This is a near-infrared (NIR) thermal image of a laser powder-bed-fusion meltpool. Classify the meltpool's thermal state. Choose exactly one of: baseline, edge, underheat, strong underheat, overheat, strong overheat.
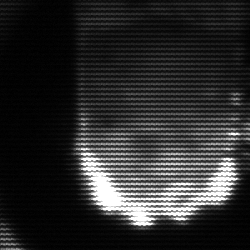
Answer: baseline